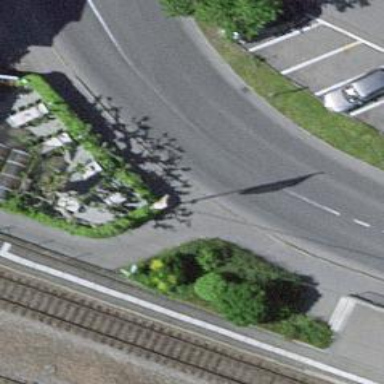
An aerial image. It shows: Asphalt cycleway.